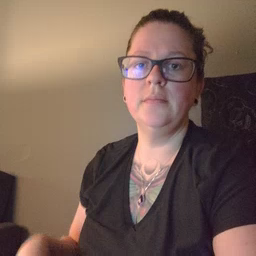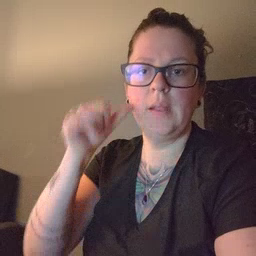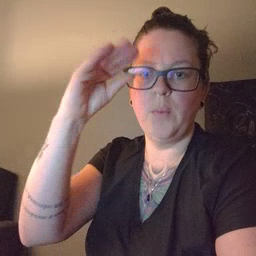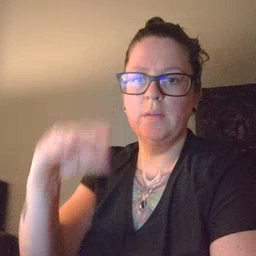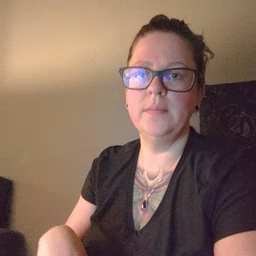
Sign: cowboy